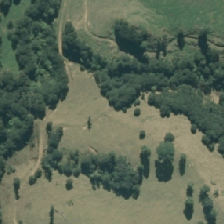
Land cover: high_producing_grassland